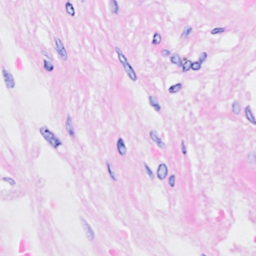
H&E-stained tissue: Breast